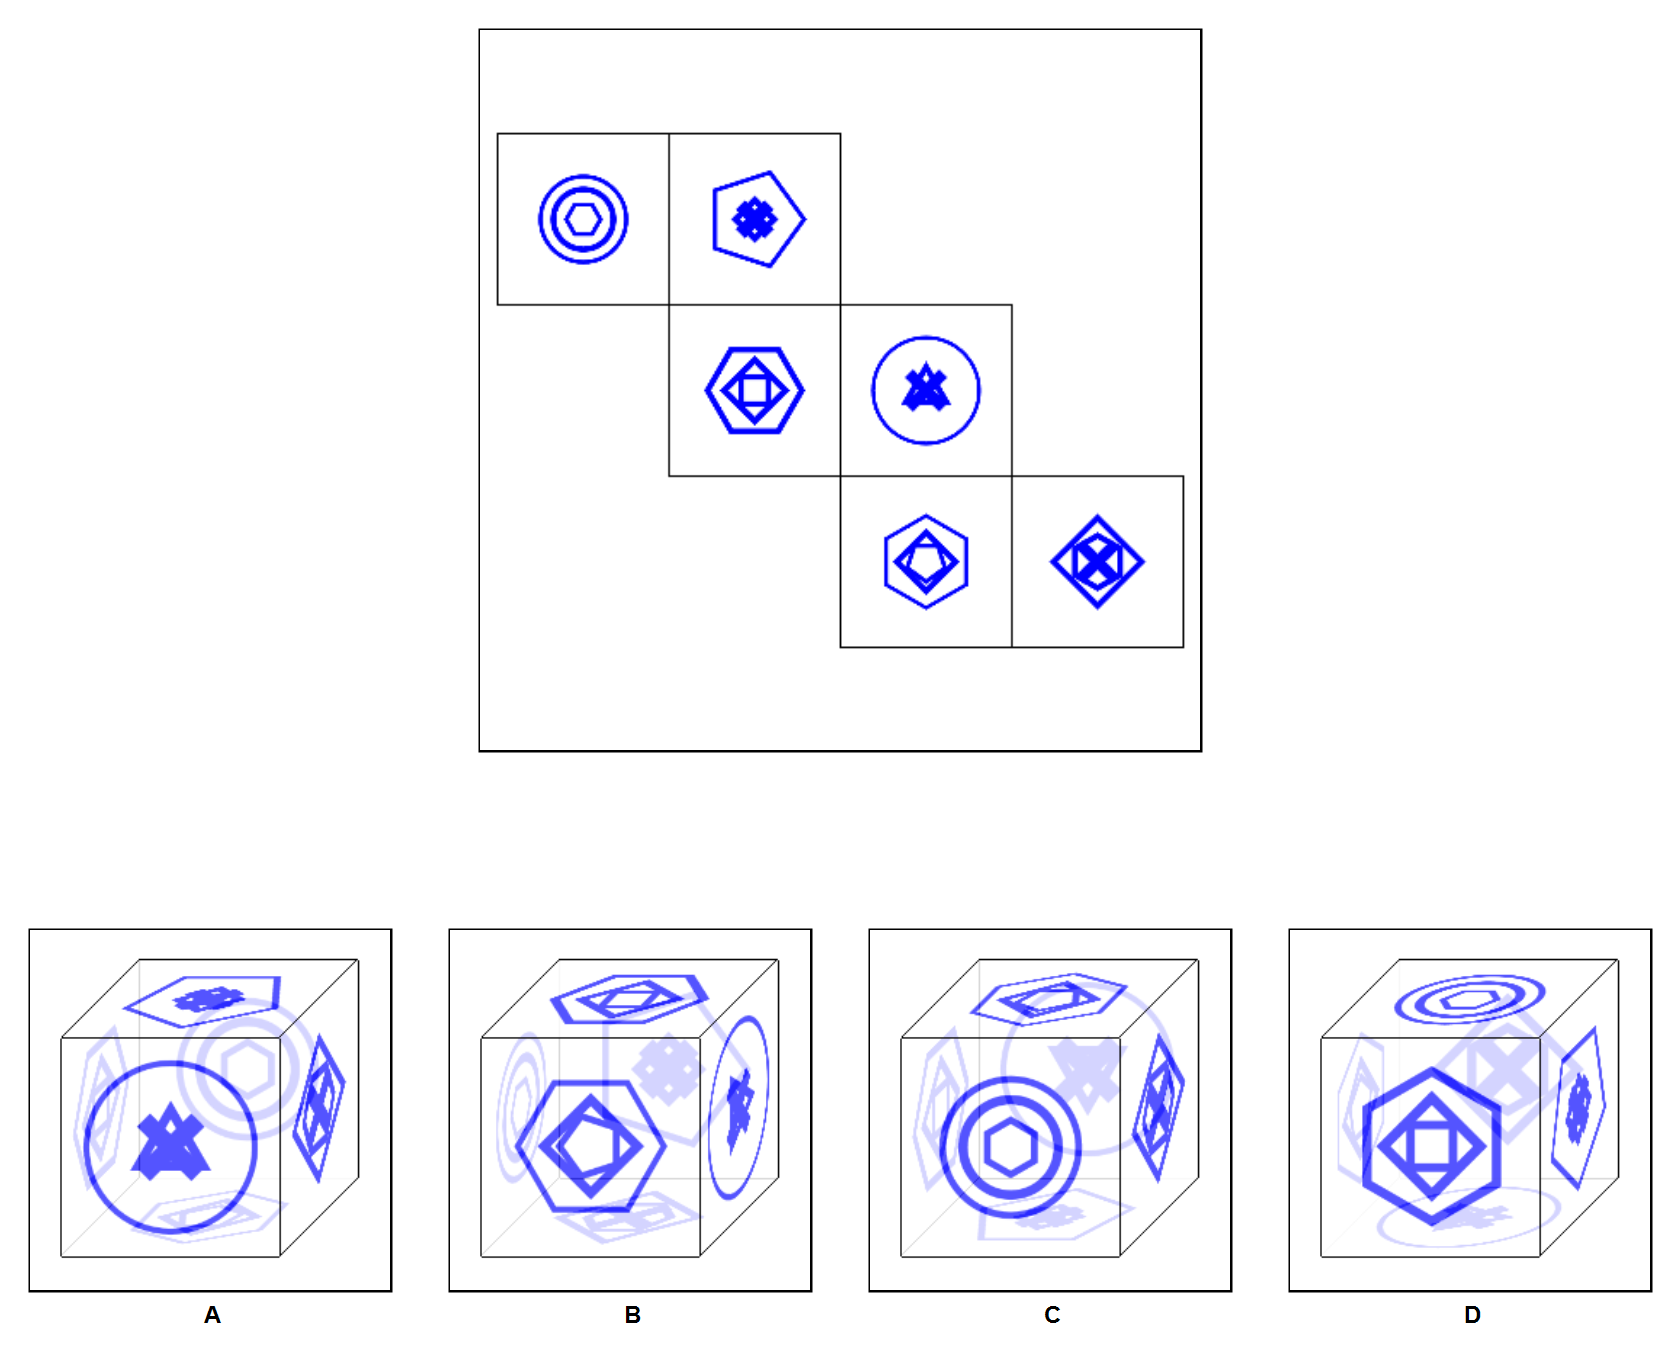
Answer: A